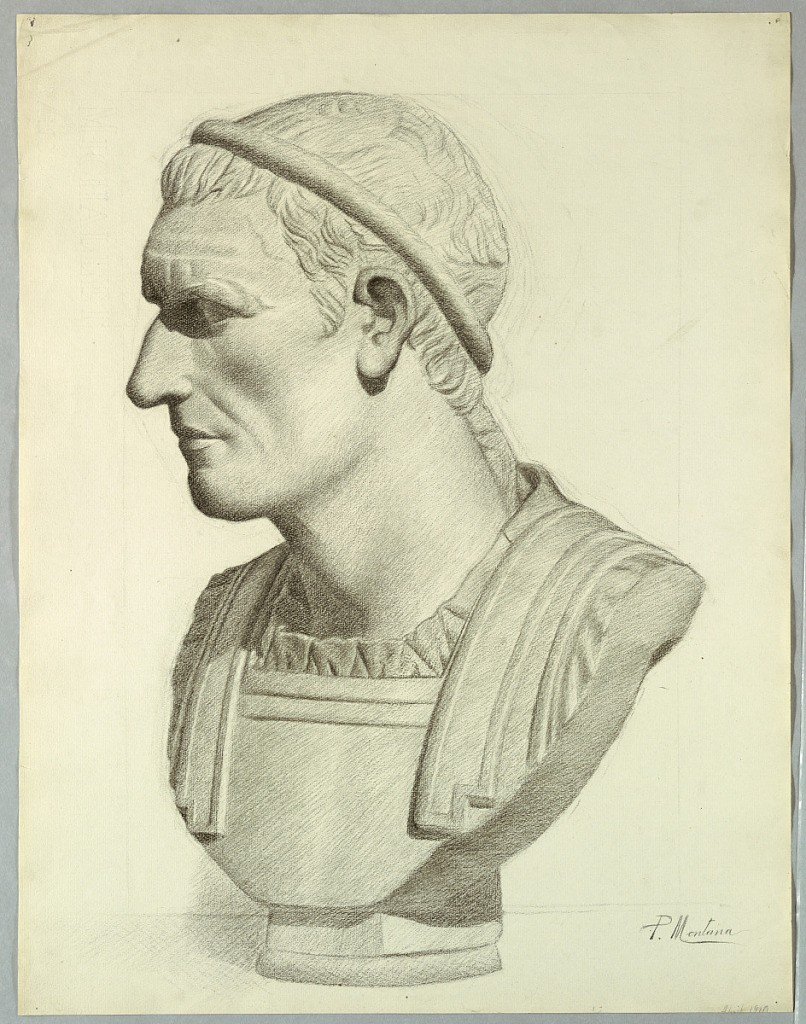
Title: Bust of a Roman Senator (rendering from a plaster cast)
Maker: Pietro Montana, b. 1890
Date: April 1910
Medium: Charcoal on white paper. Wm.: Michallet/ Framce
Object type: Drawing
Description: Vertical rectangle. The bust is shown turned half-left. Signed (in charcoal) lower right: "P. Montana / April 1910".